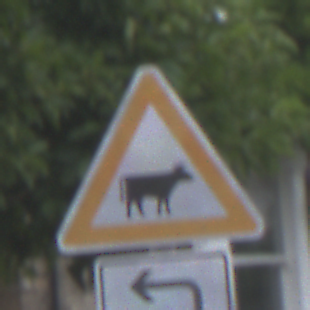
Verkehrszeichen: ViehtriebLinks
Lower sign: RichtungsangabeDurchPfeile2
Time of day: MorningAfternoon
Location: Outdoor (Urban)
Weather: Overcast
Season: NotSpecified
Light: Natural